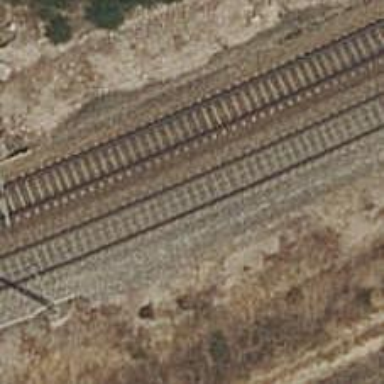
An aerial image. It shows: Bridge over railway with electrified contact lines.